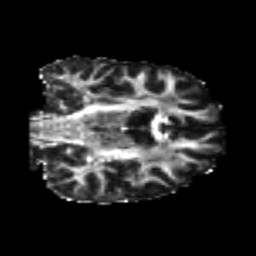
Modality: FA
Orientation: coronal
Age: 21
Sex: male
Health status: healthy
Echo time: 0.074 s